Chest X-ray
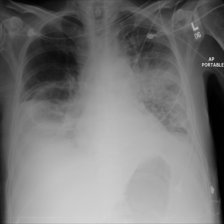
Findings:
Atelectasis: negative
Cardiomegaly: negative
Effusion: positive
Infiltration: negative
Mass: negative
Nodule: negative
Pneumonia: negative
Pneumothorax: negative
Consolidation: negative
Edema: negative
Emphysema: negative
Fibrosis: negative
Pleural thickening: negative
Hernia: negative